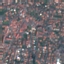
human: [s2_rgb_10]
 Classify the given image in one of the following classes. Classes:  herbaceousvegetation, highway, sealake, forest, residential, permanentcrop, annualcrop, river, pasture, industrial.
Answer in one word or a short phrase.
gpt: Residential